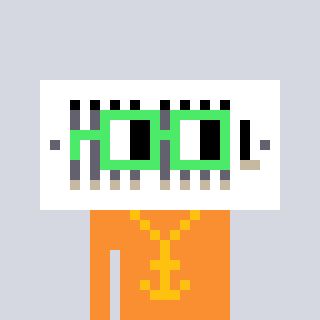
a pixel art character with square light green glasses, a vent-shaped head and a orange-colored body on a cool background